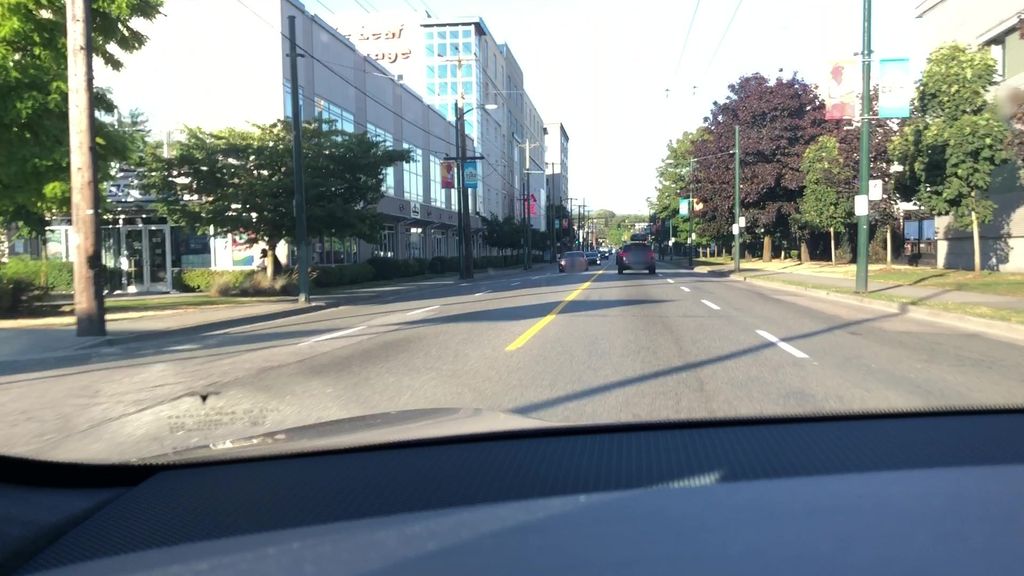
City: vancouver